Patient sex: F
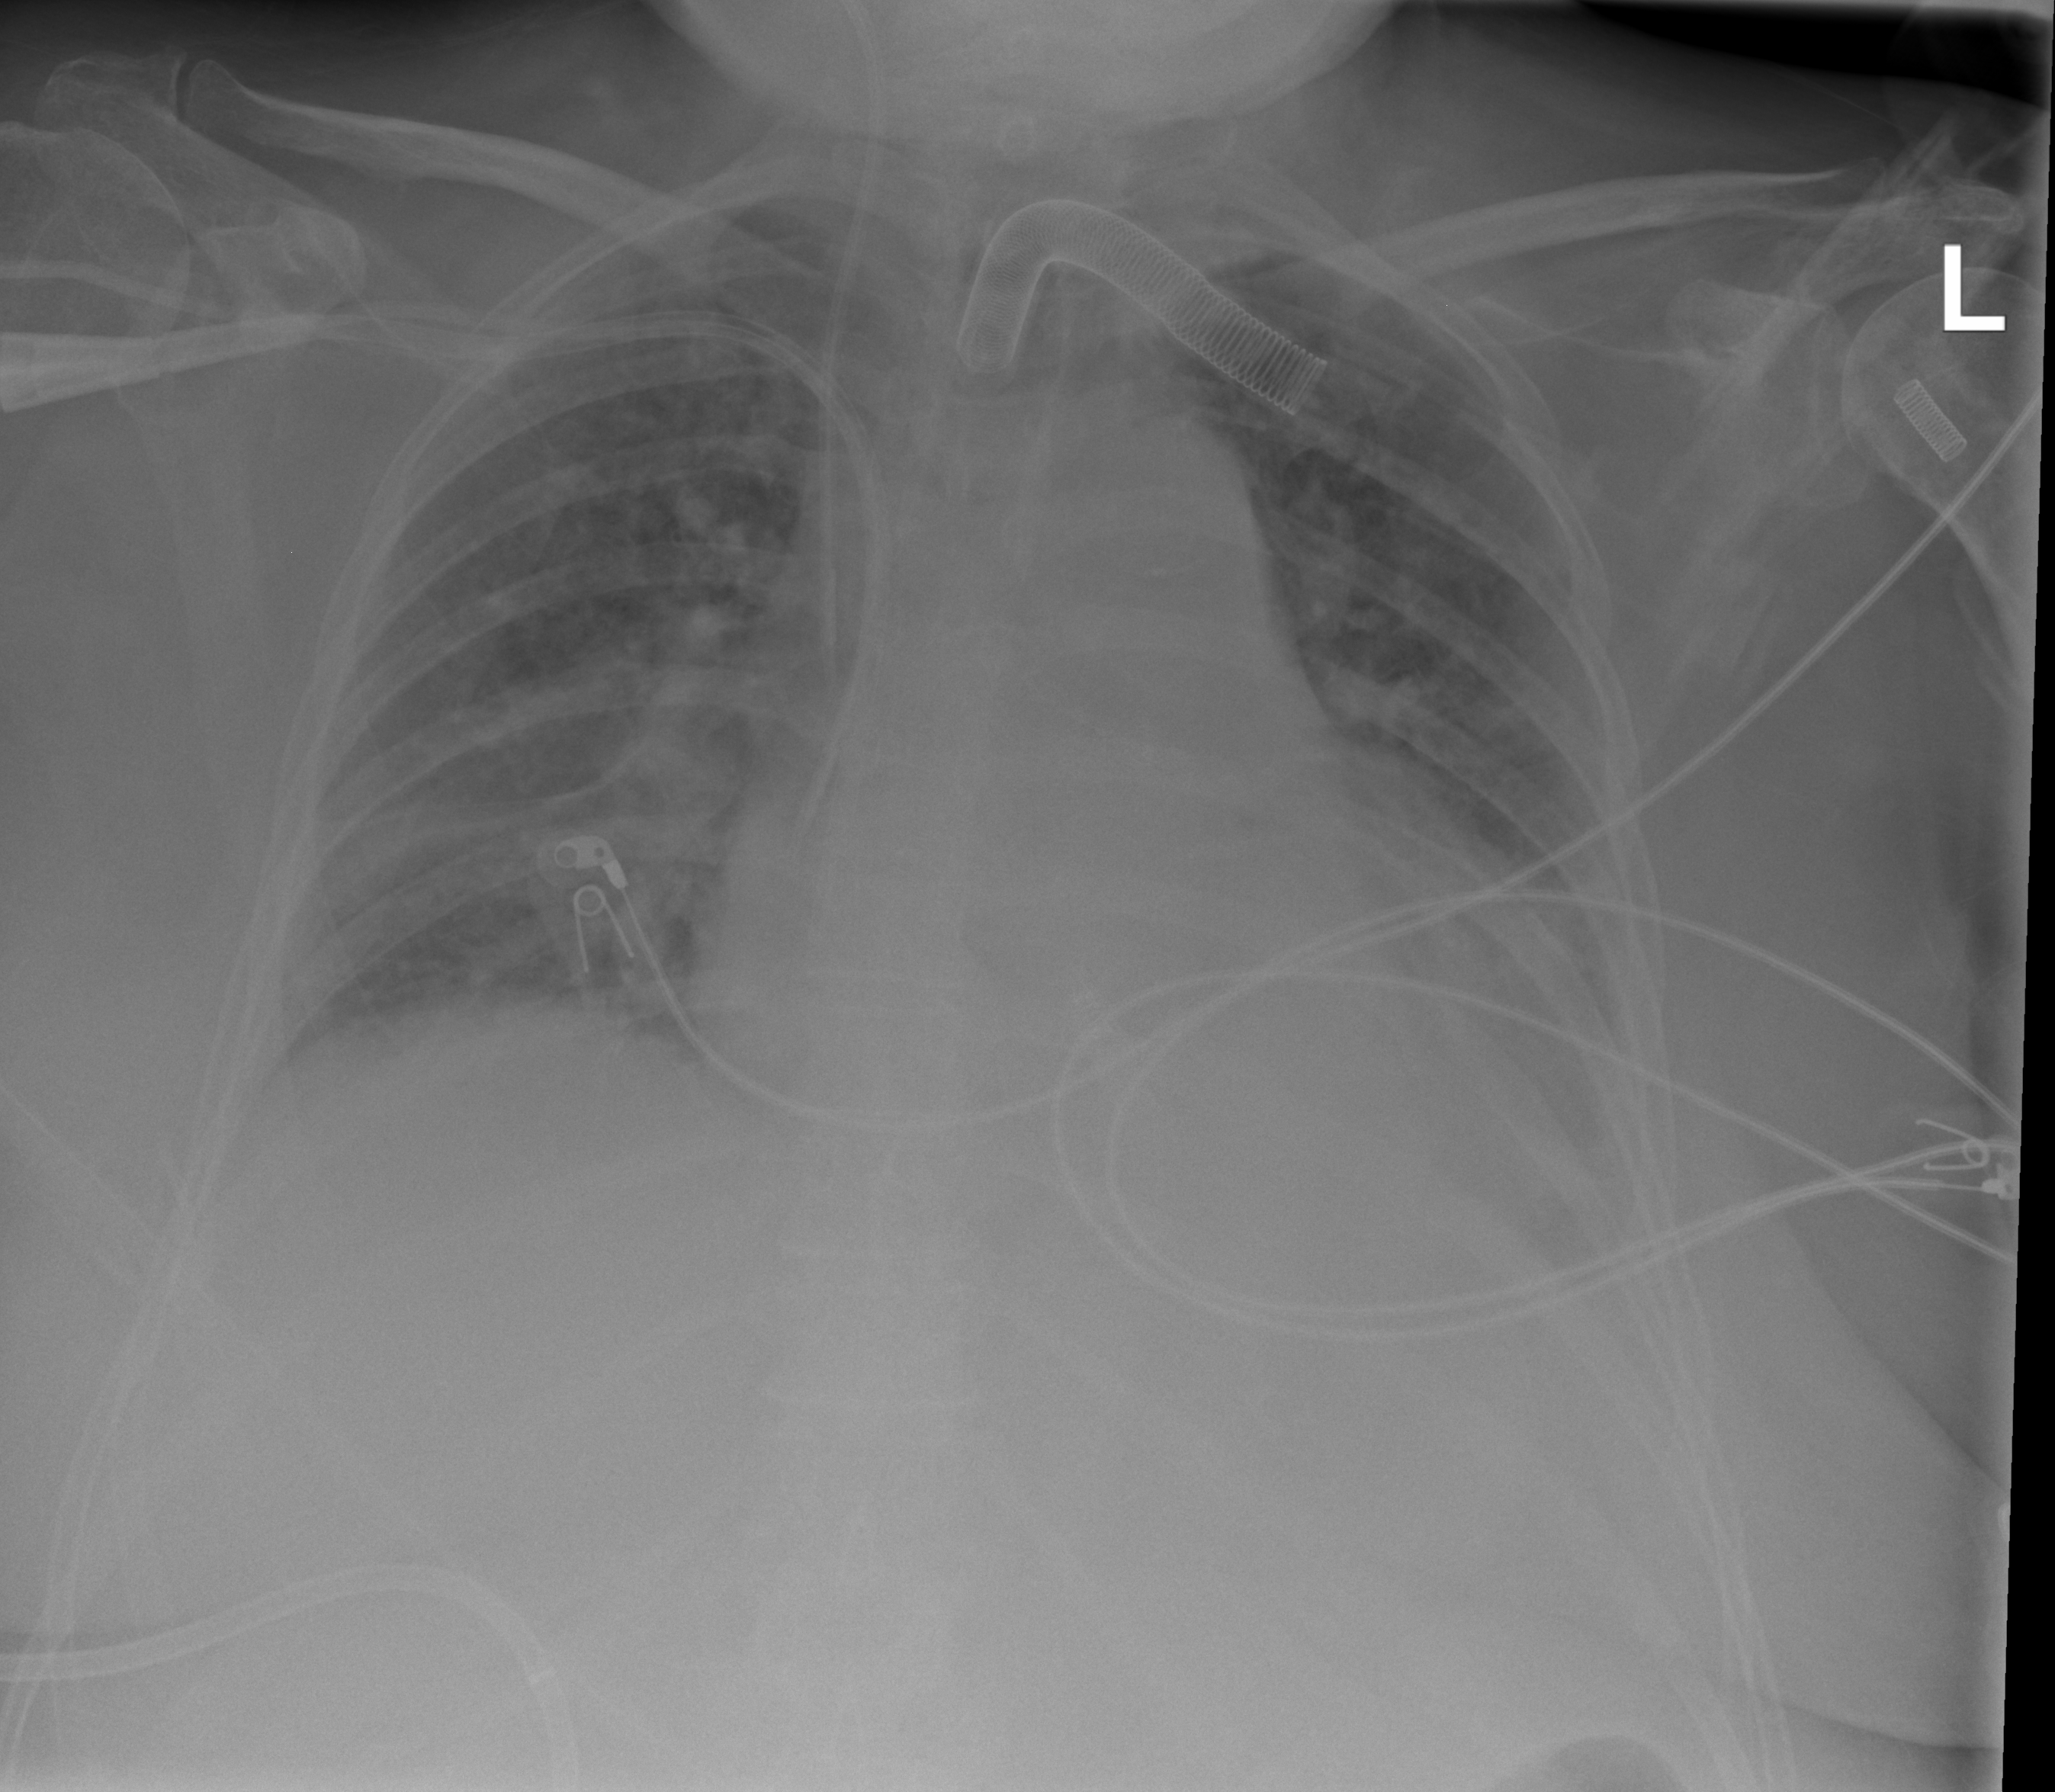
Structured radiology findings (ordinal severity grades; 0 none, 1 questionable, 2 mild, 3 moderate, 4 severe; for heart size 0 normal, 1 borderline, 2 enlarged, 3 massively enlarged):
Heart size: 2
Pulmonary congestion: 2
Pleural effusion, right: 0
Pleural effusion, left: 2
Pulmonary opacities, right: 0
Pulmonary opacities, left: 0
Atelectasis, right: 2
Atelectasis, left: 2